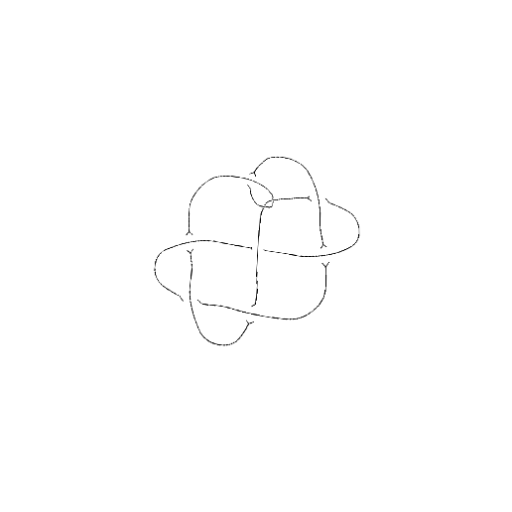
Crossing number: 9